Question: This is the data I read from database into a datatable.

the datatable called table is now reshaped.
For every same/distinct UnitType + UnitZoom + MemberZoom I create a new Unit and read the MemberId's into the MemberListId - this should happen in the Order given by the number of the MemberOrder. Sample data:
Unit1: A B C --> P1,P2
Unit2: 1 2 3 --> P9,P12,P4
Unit3: H23 B10 T15 -->X4,T5,Z3,Y1
My code for now that does not proper sort:
'''
var groupedCollection = table.AsEnumerable()
.GroupBy(row => new
{
UType = row.Field<string>("UnitType"),
UZoom = row.Field<string>("UnitZoom"),
MZoom = row.Field<string>("MemberZoom"),
MOrder = row.Field<int>("MemberOrder"),
// I DO NOT WANT the MemberOrder to be in the Group Key, but later on I use this Property to order by it...
});
var unitCollection = groupedCollection
.Select(g => new Unit
{
UnitType = g.Key.UType,
UnitZoom = g.Key.UZoom,
MemberZoom = g.Key.MZoom,
MemberIdList = g.Select(r => r.Field<string>("MemberId")).OrderBy(b => g.Key.MOrder).ToList(),
});
List<Unit> units = unitCollection.ToList();
'''
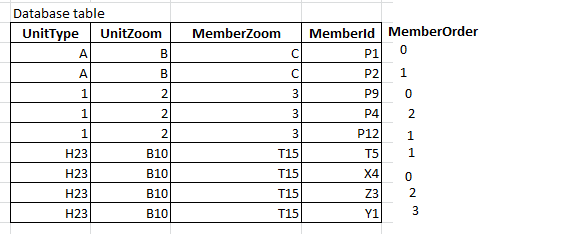
Answer: Its ordering by static value for list:
'''
MemberIdList = g.Select(r => r.Field<string>("MemberId")).OrderBy(b => g.Key.MOrder).ToList()
'''
U should use something like this: 'OrderBy(b => b.SomeValue)'
it should look like this:
'''
var groupedCollection = table.AsEnumerable()
.GroupBy(row => new
{
UType = row.Field<string>("UnitType"),
UZoom = row.Field<string>("UnitZoom"),
MZoom = row.Field<string>("MemberZoom")
});
var unitCollection = groupedCollection
.Select(g => new Unit
{
UnitType = g.Key.UType,
UnitZoom = g.Key.UZoom,
MemberZoom = g.Key.MZoom,
MemberIdList = g.OrderBy(b => b.Field<int>("MemberOrder").Select(r => r.Field<string>("MemberId")).ToList(),
});
List<Unit> units = unitCollection.ToList();
'''